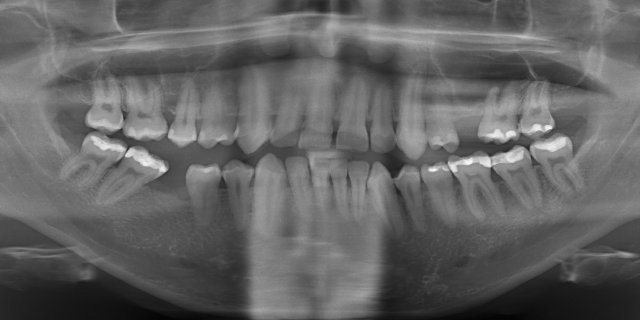
adult